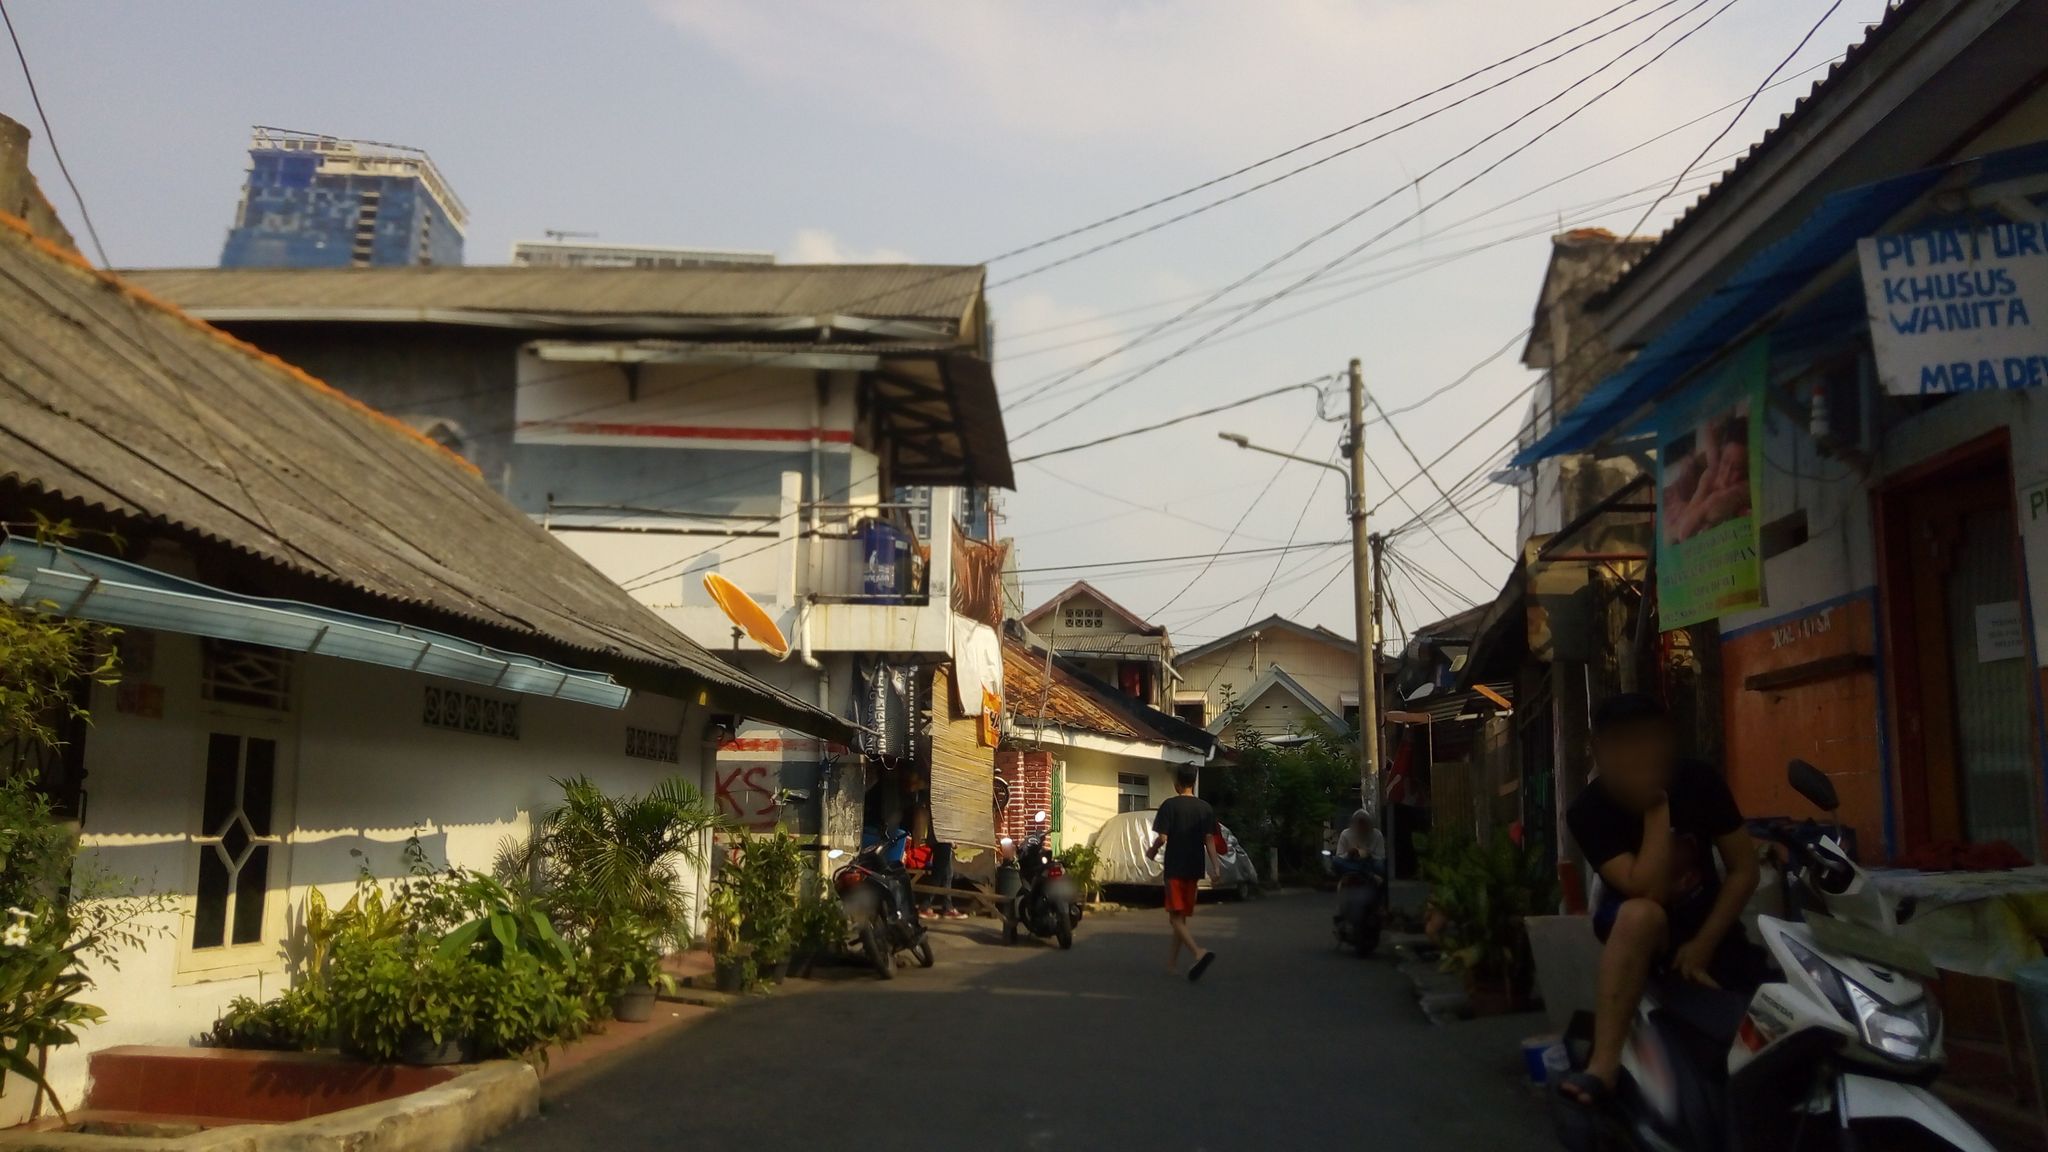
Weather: clear
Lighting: day
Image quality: good
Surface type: driving surface
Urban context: urban centre
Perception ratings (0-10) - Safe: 5.11, Lively: 7.94, Beautiful: 1.52, Boring: 1.49, Depressing: 2.57, Wealthy: 4.6